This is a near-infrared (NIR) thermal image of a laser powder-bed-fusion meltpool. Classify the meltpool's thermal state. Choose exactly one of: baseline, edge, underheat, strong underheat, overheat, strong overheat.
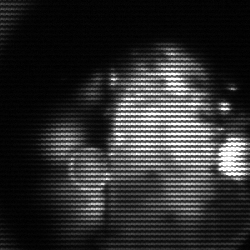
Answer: strong underheat